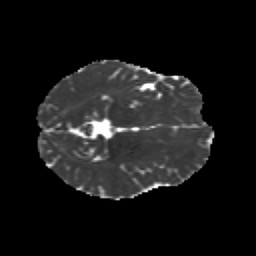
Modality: MD
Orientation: axial
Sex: female
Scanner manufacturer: siemens
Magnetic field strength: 3 T
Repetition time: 5 s
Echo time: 0.071 s